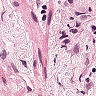
Metastatic tissue present: yes